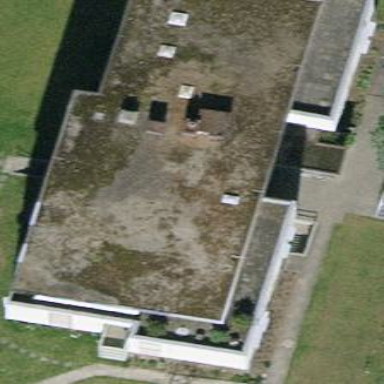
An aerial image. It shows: Modern apartment building with flat roof design.